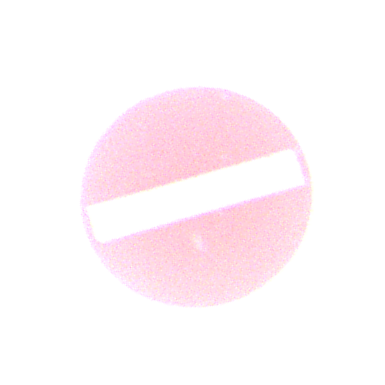
Verkehrszeichen: VerbotDerEinfahrt
Umgebung: Outdoor, RoadRail
Tageszeit: SunriseSunset
Wetter: PartlyCloudy
Licht: Natural
Jahreszeit: NotSpecified
Kontrast: LowContrast